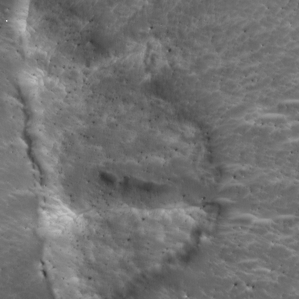
Label: non_frost